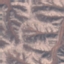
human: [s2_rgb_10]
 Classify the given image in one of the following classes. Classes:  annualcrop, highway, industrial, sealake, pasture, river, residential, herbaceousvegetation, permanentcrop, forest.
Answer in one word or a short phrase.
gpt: HerbaceousVegetation